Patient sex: M
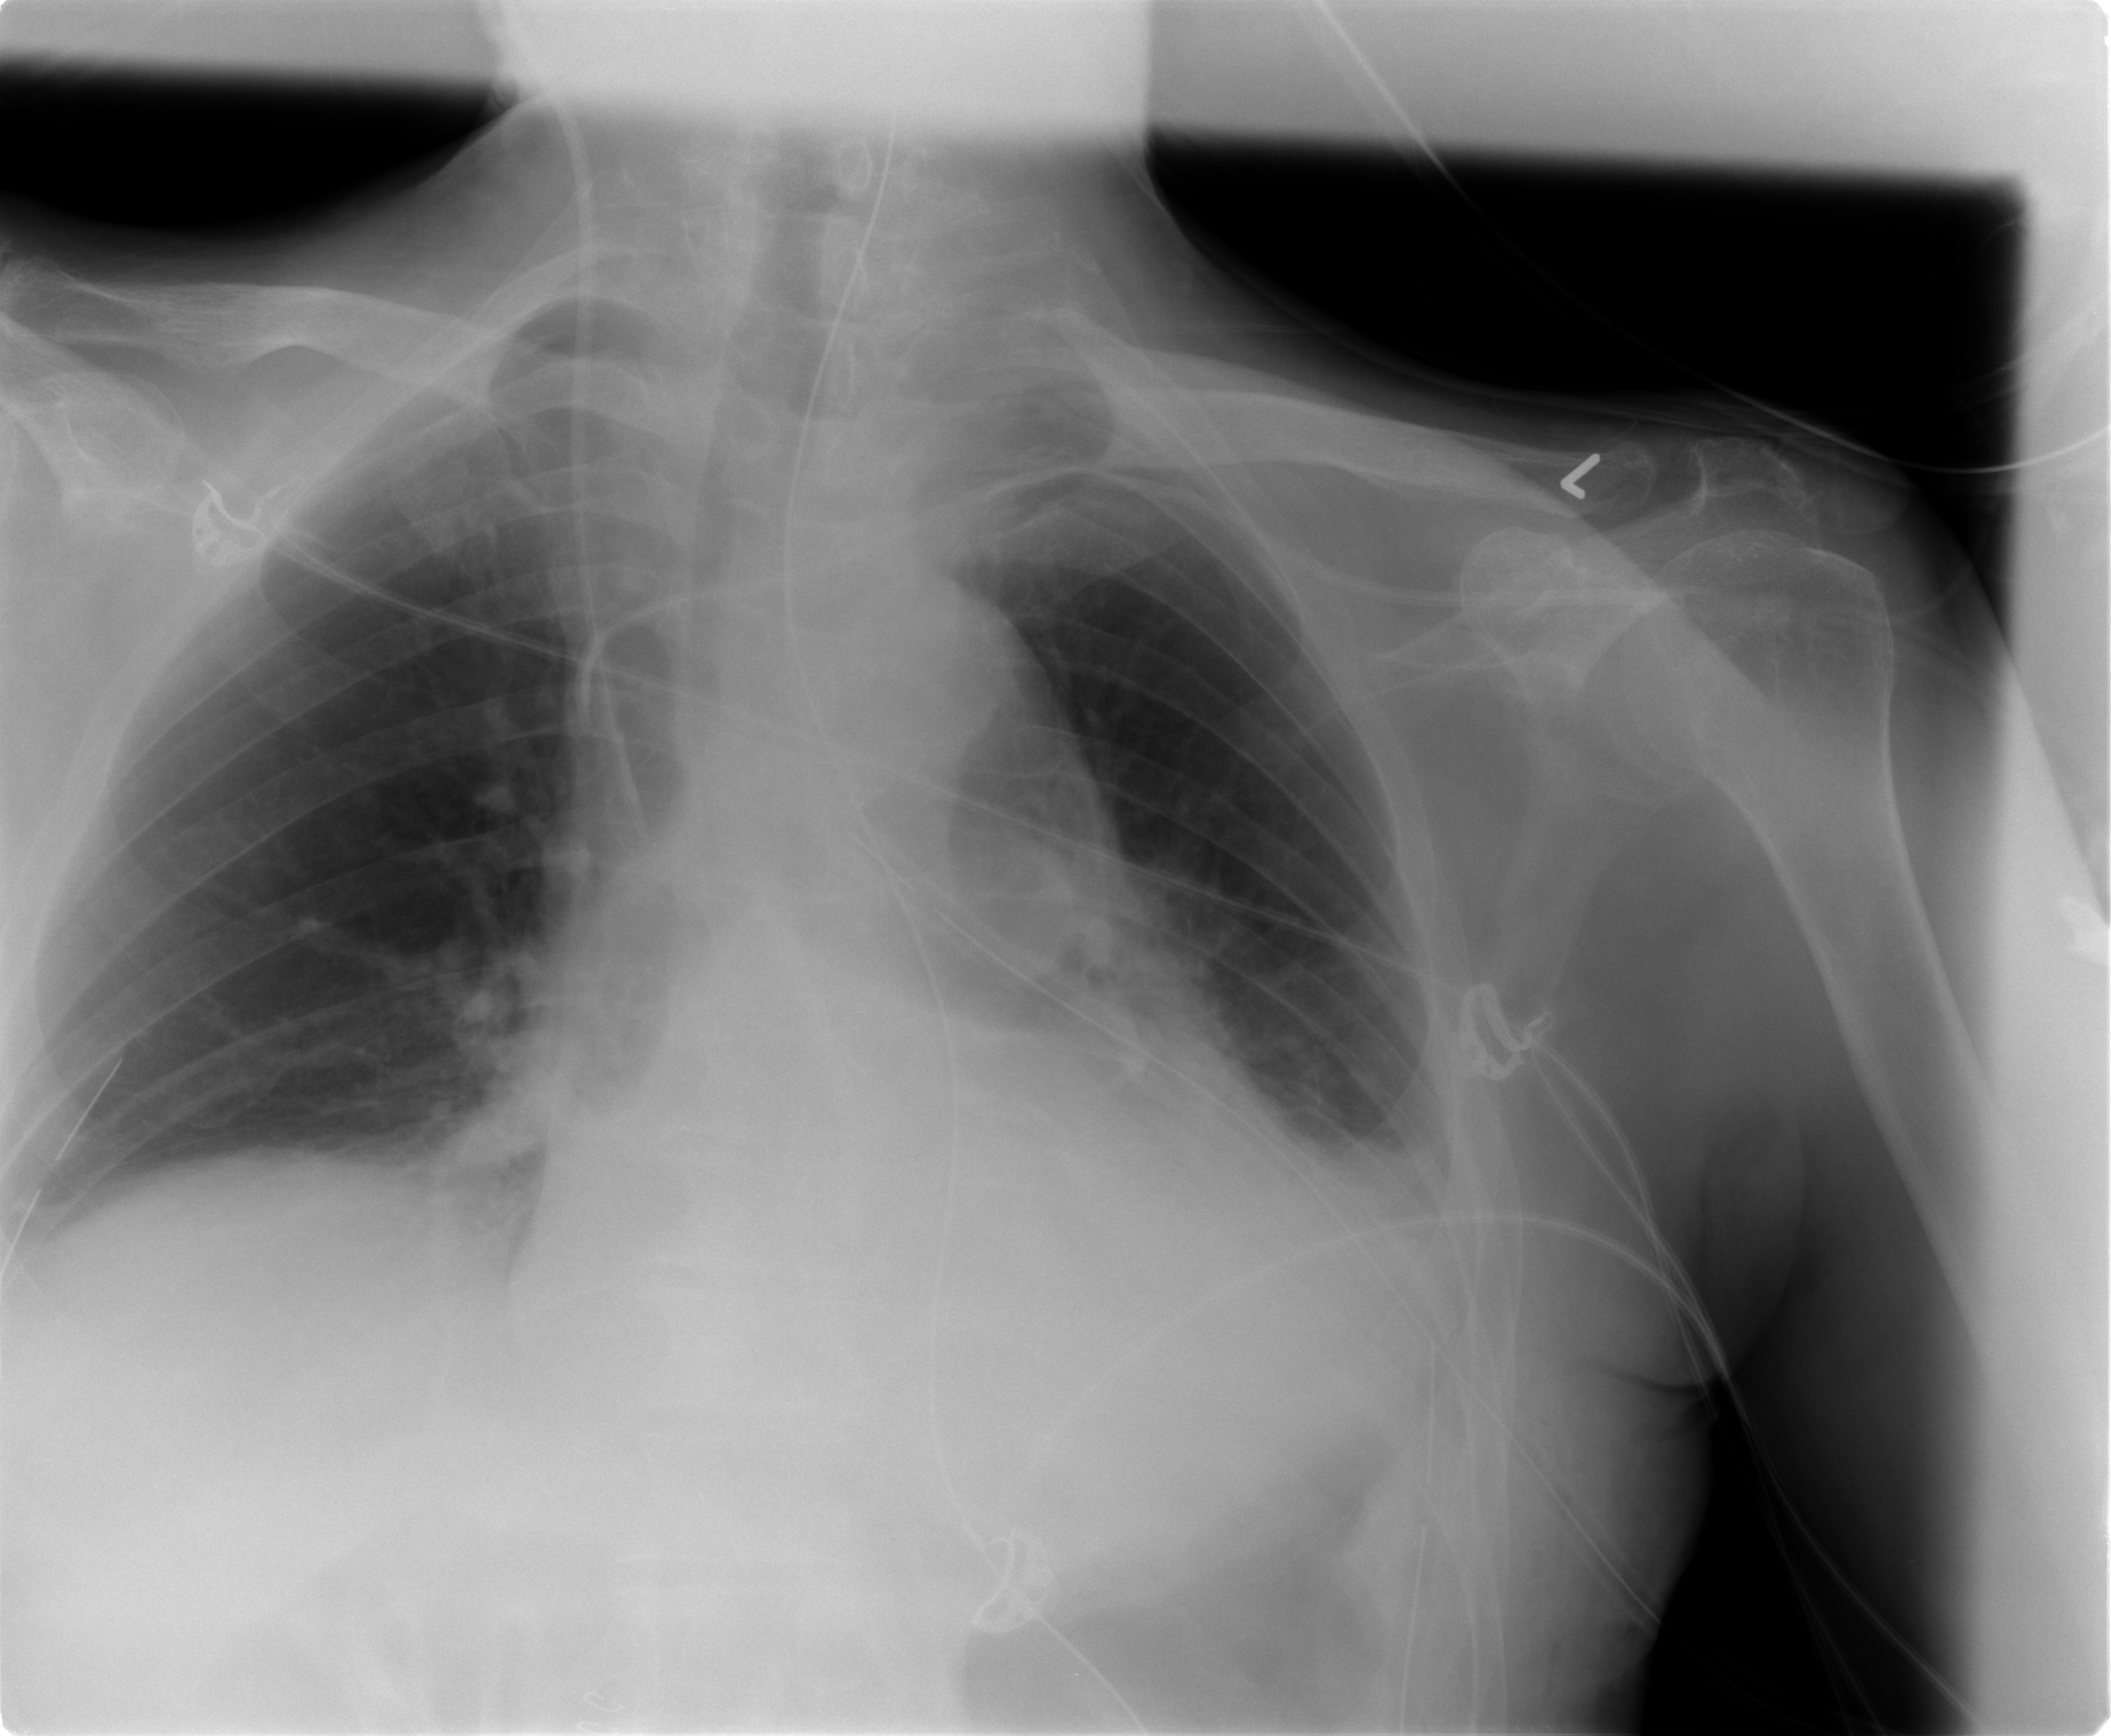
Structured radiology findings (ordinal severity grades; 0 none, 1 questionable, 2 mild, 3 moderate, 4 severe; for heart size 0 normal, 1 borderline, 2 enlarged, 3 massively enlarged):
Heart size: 0
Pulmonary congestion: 0
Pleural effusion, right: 0
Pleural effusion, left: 2
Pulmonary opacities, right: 0
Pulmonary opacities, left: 0
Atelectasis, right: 0
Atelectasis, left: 2